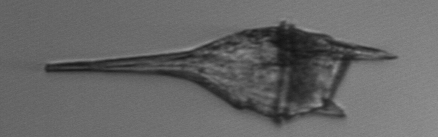
Label: Tripos_lineatus